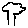
Label: tree